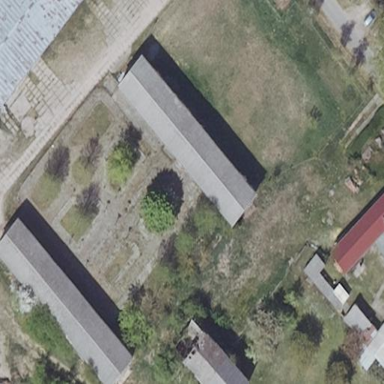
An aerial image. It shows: Farm auxiliary building with gabled roof.